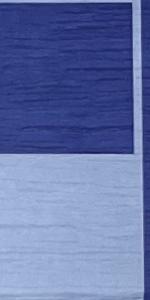
Label: Empty